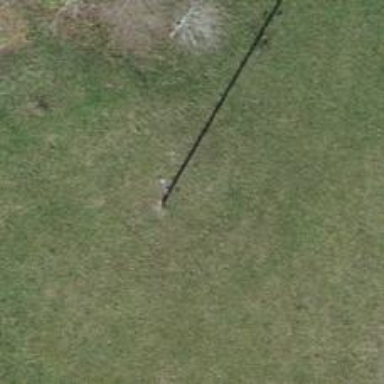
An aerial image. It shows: Minor power line with three cables.